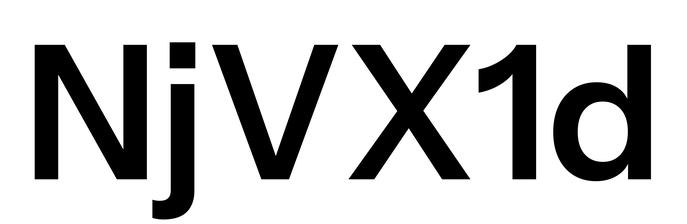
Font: InstrumentSans_SemiBold